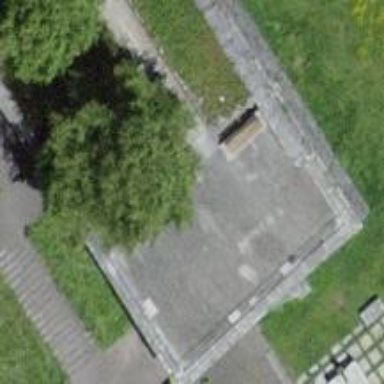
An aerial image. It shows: Bench for seating.